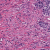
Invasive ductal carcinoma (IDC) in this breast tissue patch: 1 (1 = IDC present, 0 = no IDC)